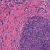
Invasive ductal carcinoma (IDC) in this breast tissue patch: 1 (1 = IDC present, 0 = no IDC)